Question: I have to create the architecture shown in the image below.
The inner components can be created very easily but in which container I would place them is the question. BorderPane, AnchorPane, GridPane.. These cannot contain JFXPanel as achild node.
Hence , the task is to convert the swing panel into jfxpanel. So each element should be of javafx.

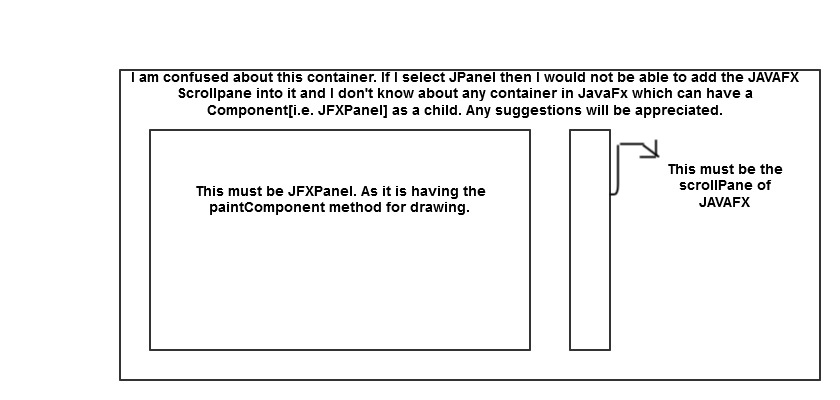
Answer: <URL> is for embedding JavaFX scenes inside a Swing application, which doesn't sound like what your are doing, so a JFXPanel is probably the wrong component type to use for your application.
I guess (and I could be wrong) that your application is a JavaFX application in which you would like to embed a Swing component - in which case you use a <URL>.
'''
JavaFX scene
- JavaFX layout pane root
- JavaFX ScrollPane
- SwingNode
- Swing component
'''
In general, <URL>.
I note that your question is tagged javafx-2, so note that SwingNode only exists from Java 8 on; i.e., it does not exist in Java 7, so there is no way to accomplish the structure you outline in your question within the context of Java 7 or JavaFX 2.2.